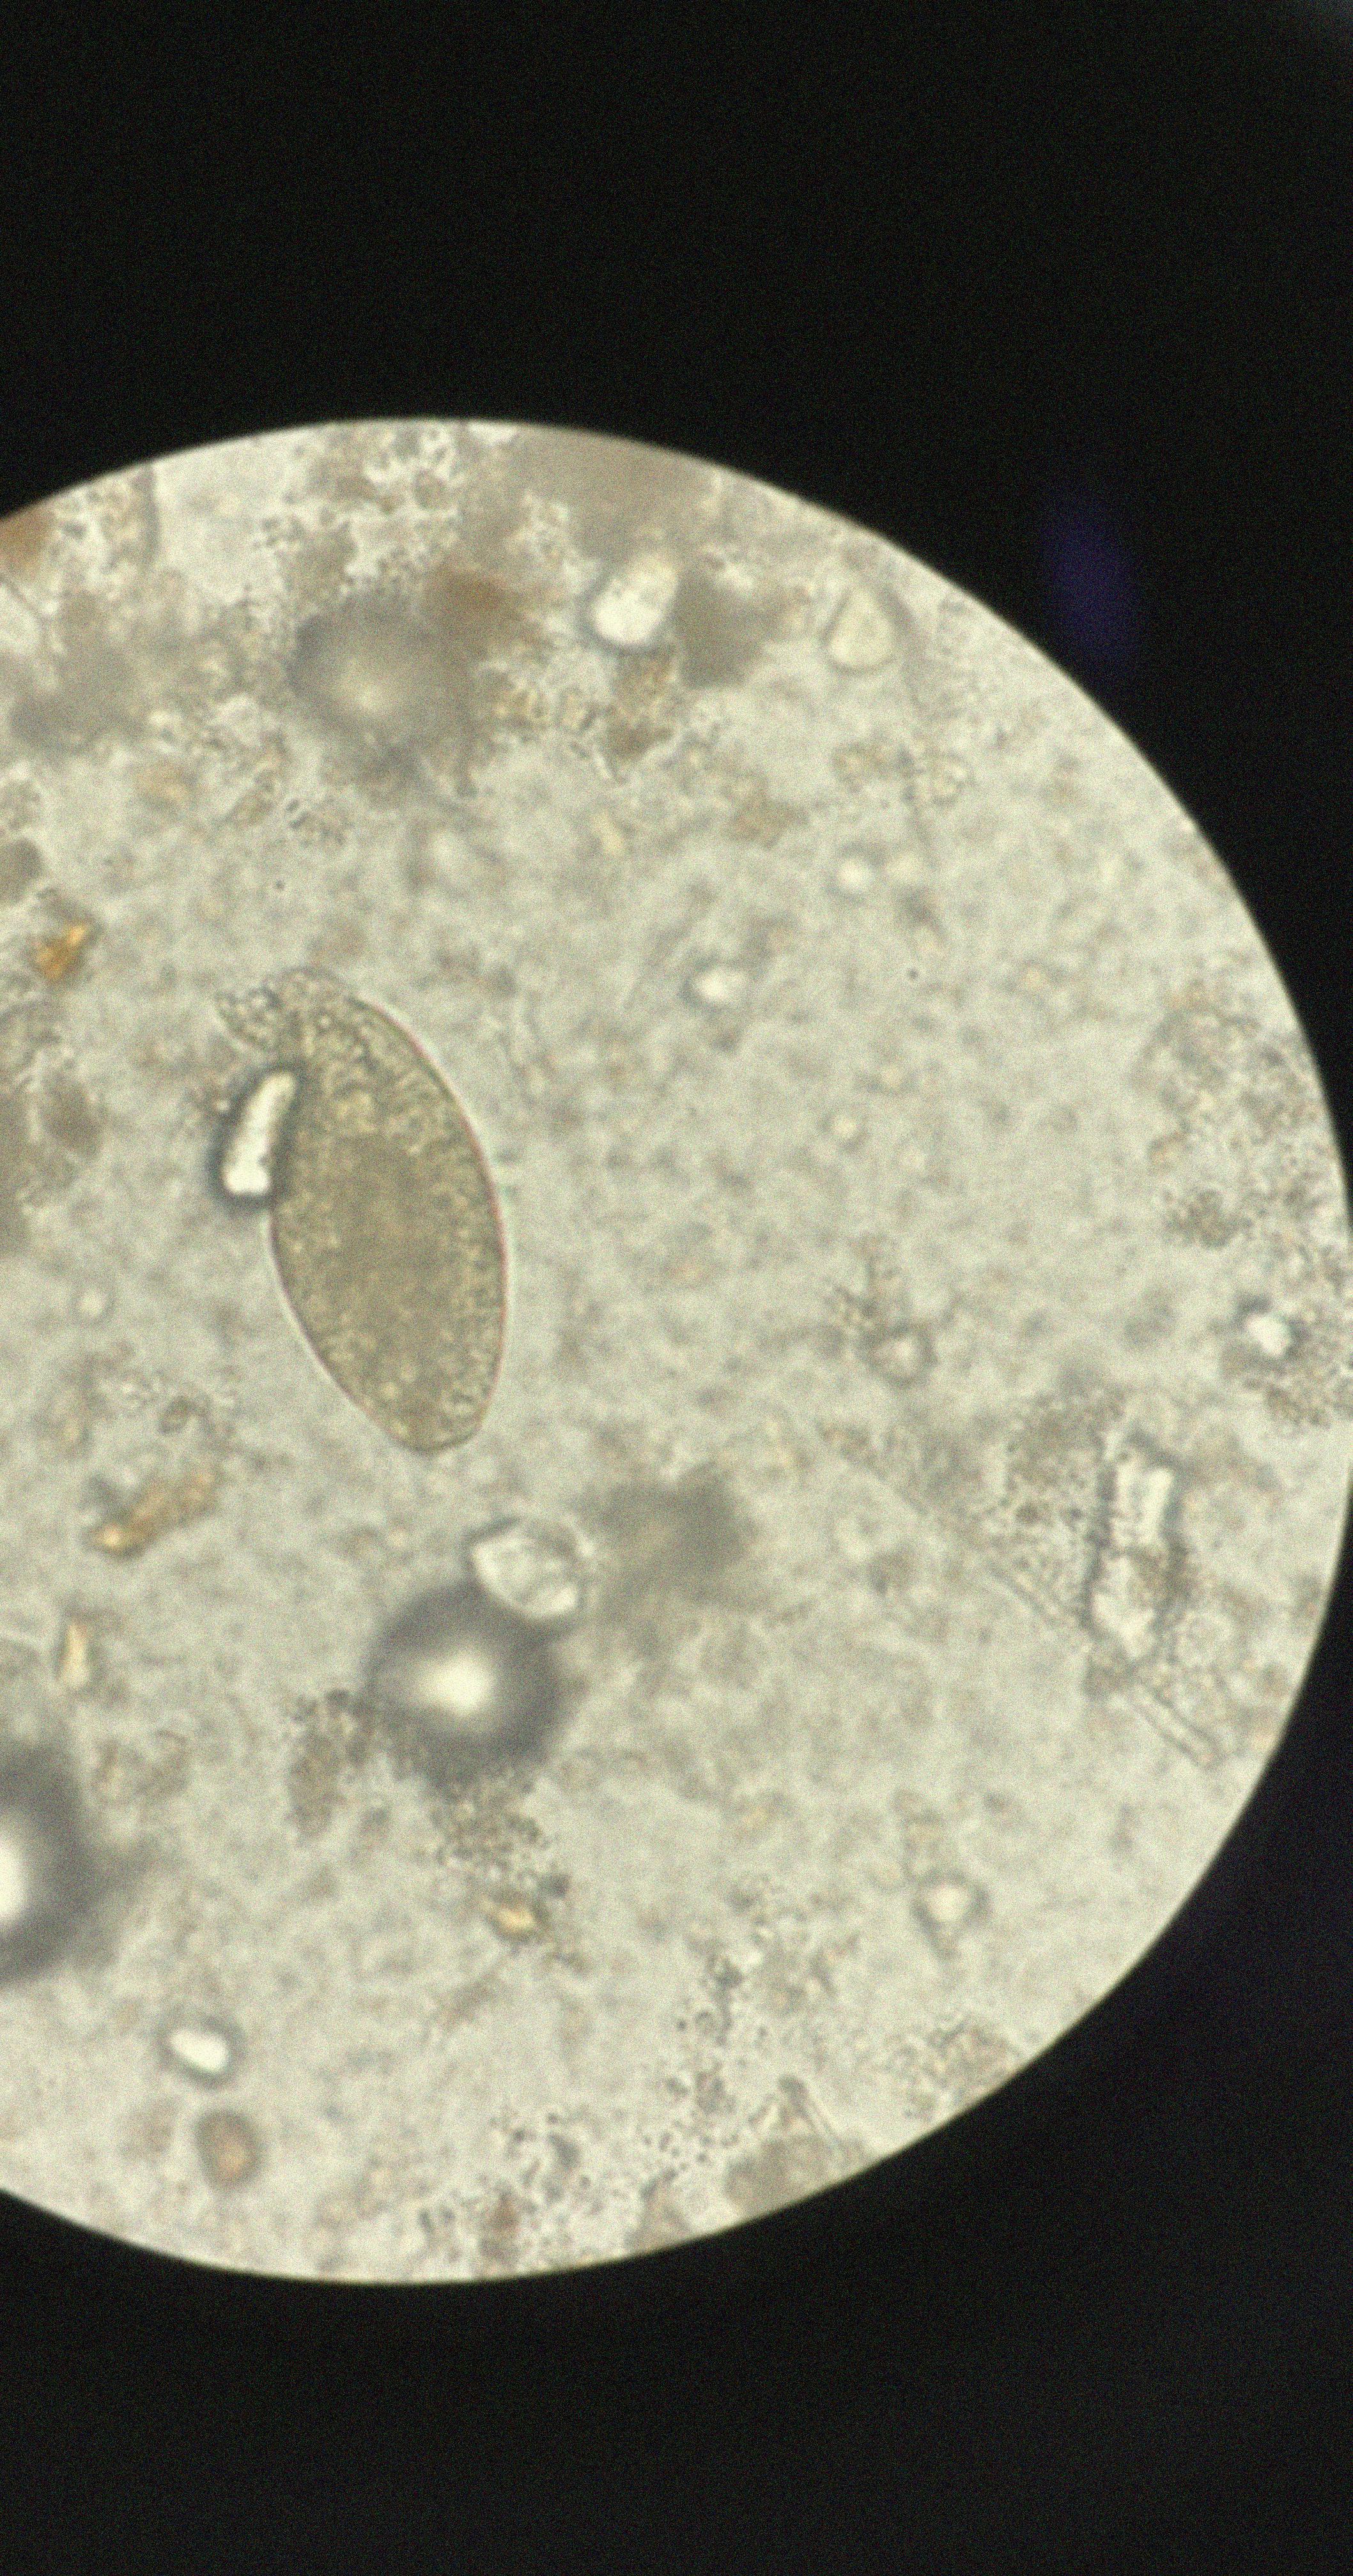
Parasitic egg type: Fasciolopsis buski